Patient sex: M
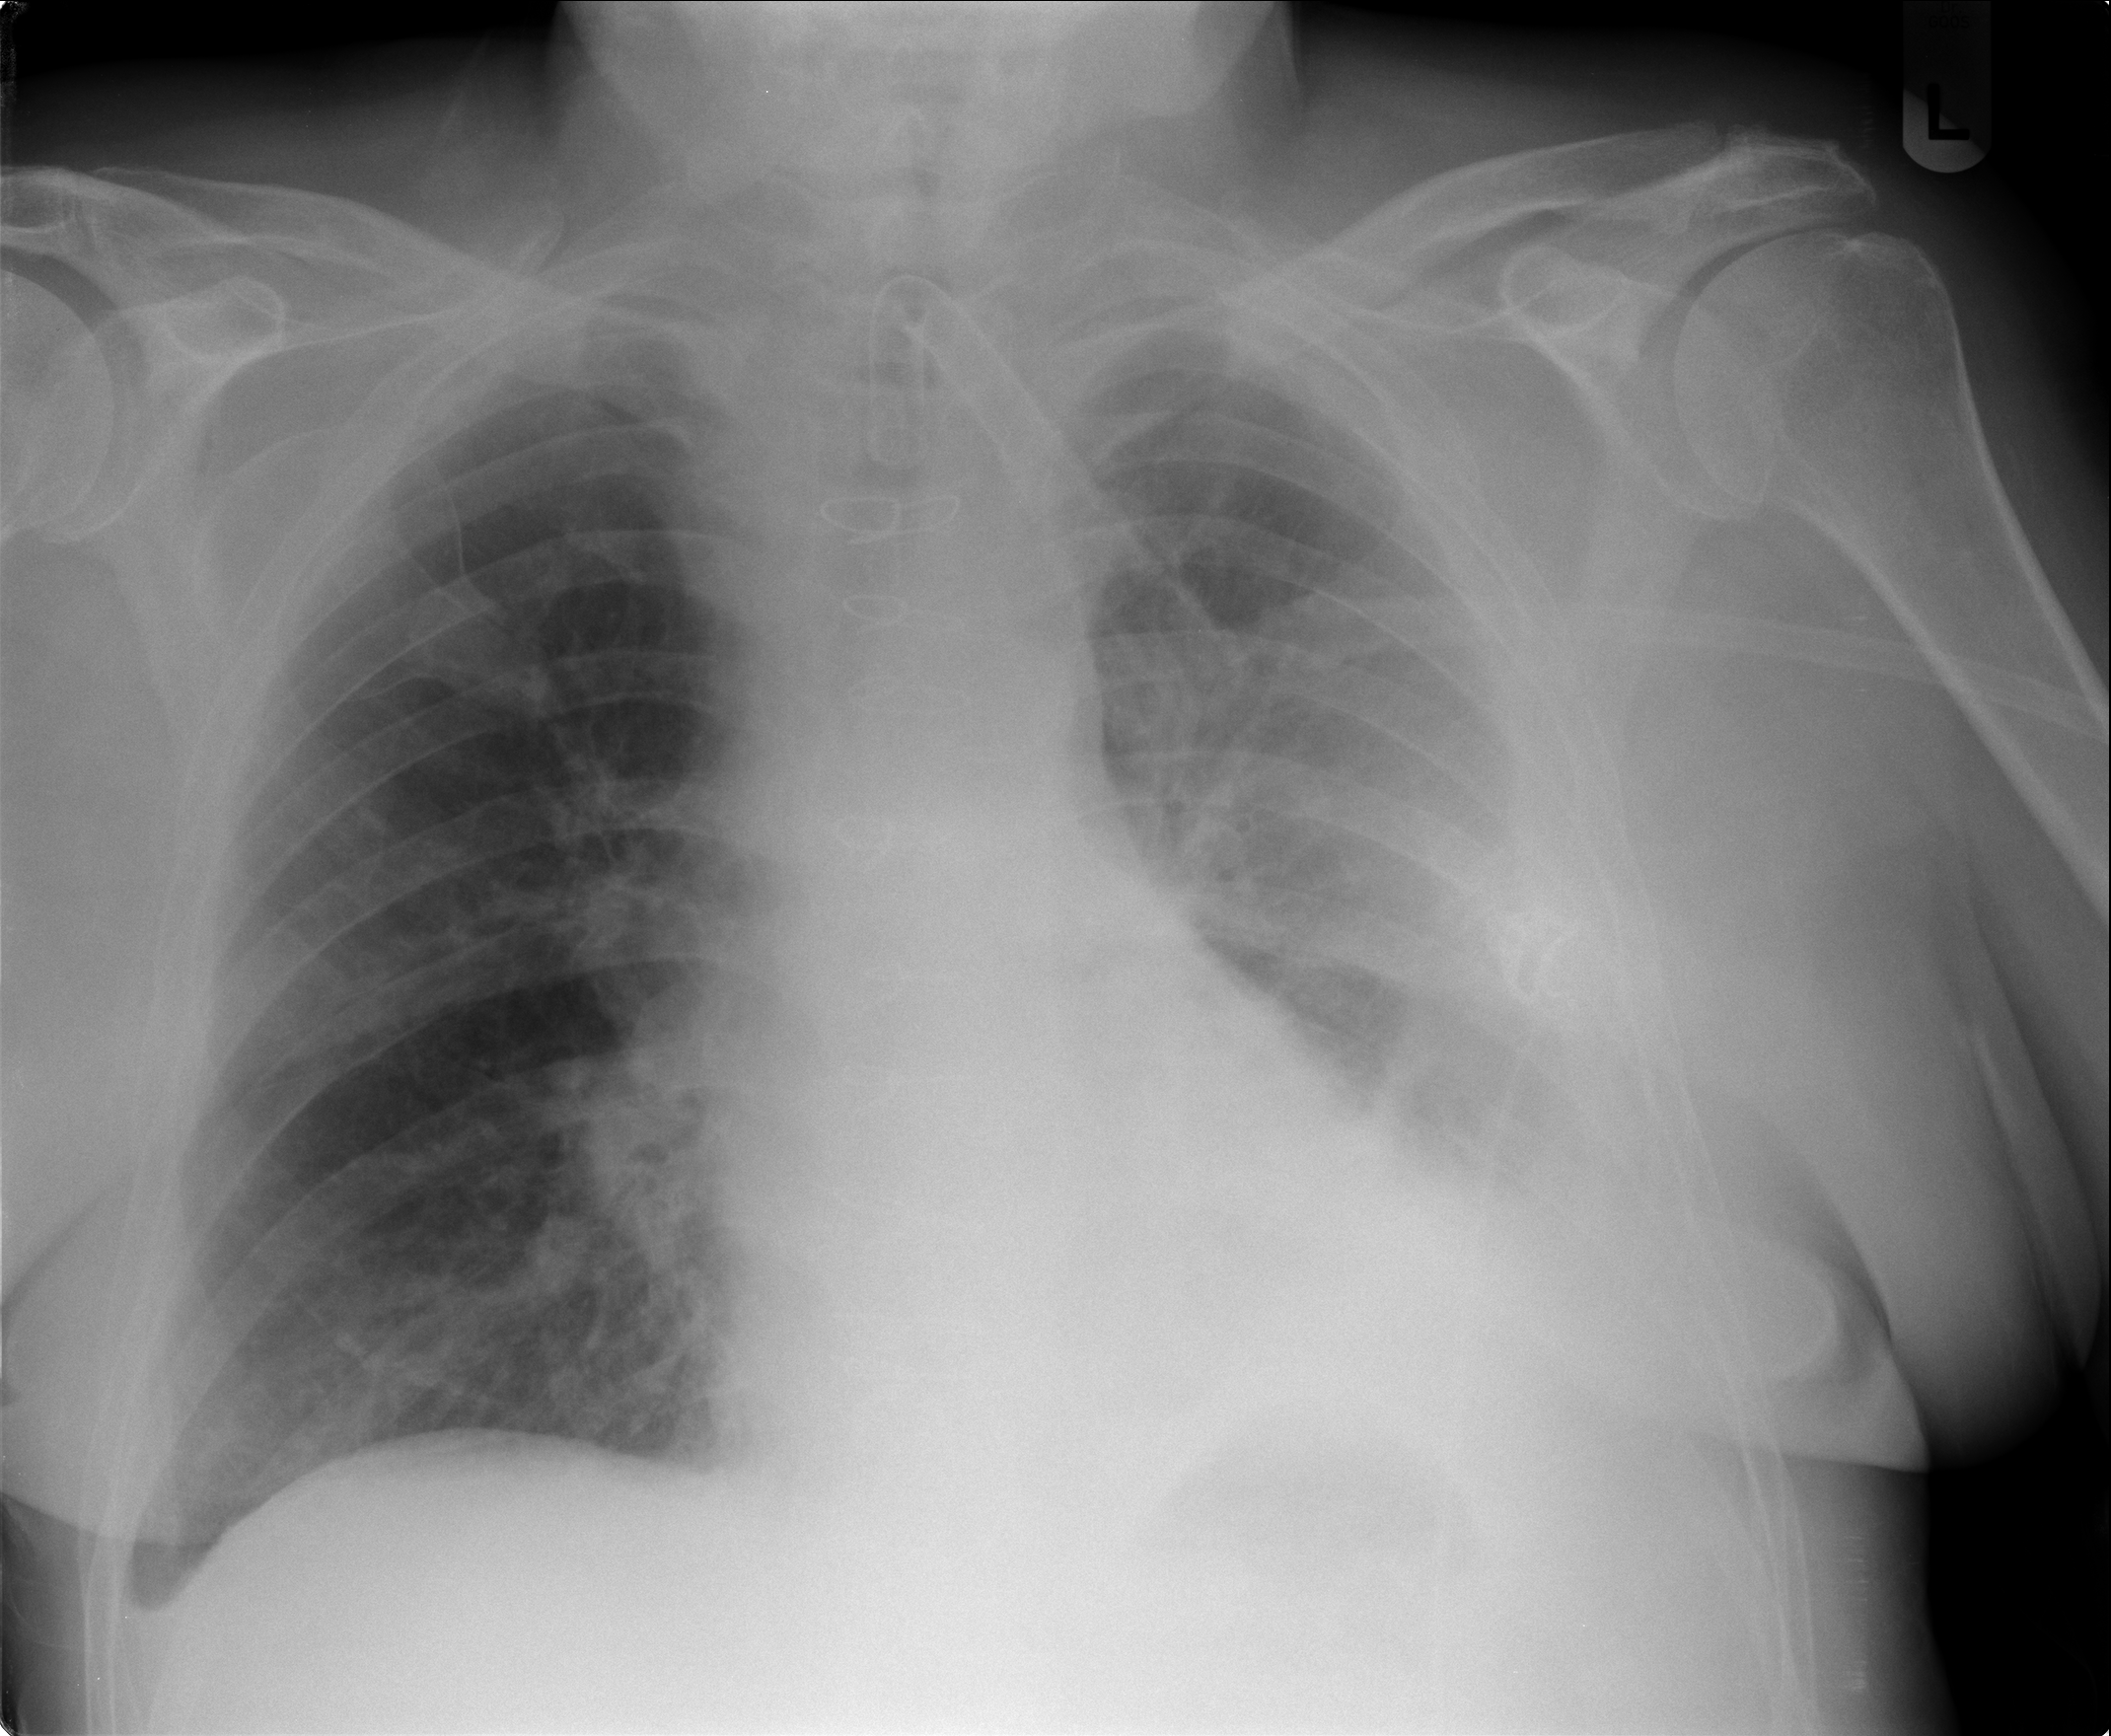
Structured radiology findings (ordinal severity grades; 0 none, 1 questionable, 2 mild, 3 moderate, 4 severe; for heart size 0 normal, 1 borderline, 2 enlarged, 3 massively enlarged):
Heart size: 2
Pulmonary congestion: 2
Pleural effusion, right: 1
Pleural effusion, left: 3
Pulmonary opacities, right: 0
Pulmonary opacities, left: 0
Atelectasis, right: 2
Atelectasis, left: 3